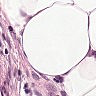
Metastatic tissue present: no